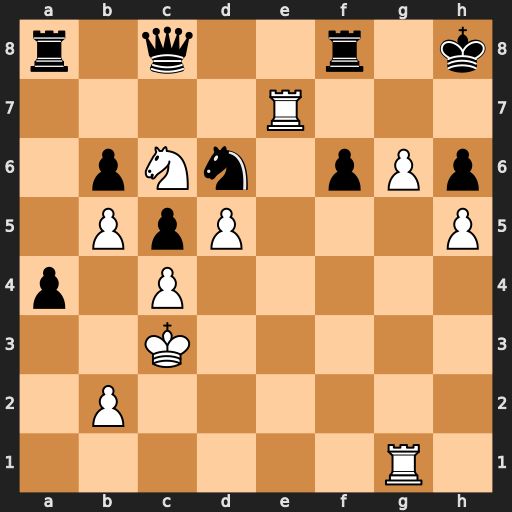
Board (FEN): r1q2r1k/4R3/1pNn1pPp/1PpP3P/p1P5/2K5/1P6/6R1
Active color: w
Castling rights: -
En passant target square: -
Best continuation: Rh7+ Kg8 Ne7#